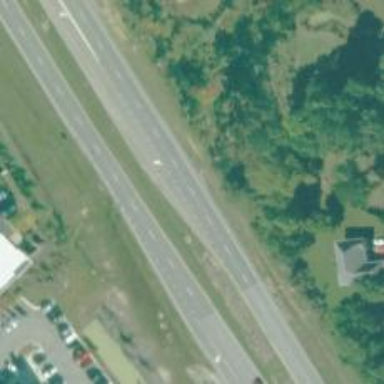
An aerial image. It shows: Asphalt trunk highway which is also expressway.